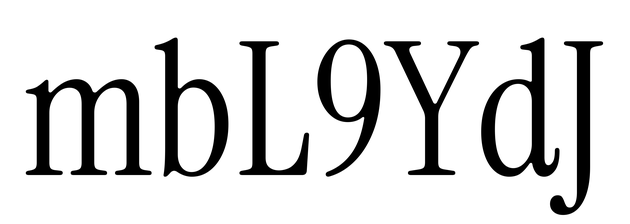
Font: InstrumentSerif-Regular